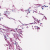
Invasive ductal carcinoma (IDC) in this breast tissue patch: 0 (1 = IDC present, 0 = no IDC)